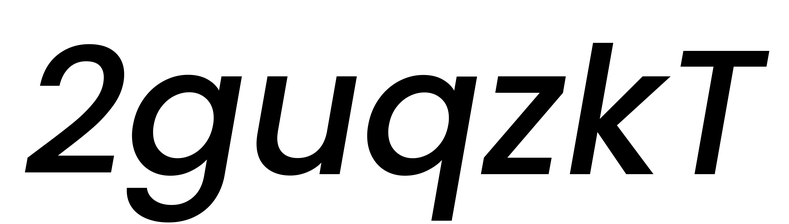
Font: Poppins-MediumItalic